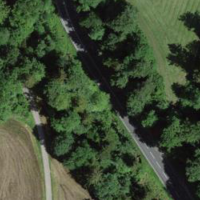
EUNIS habitat code: 44
Species observed at this site:
Grus grus